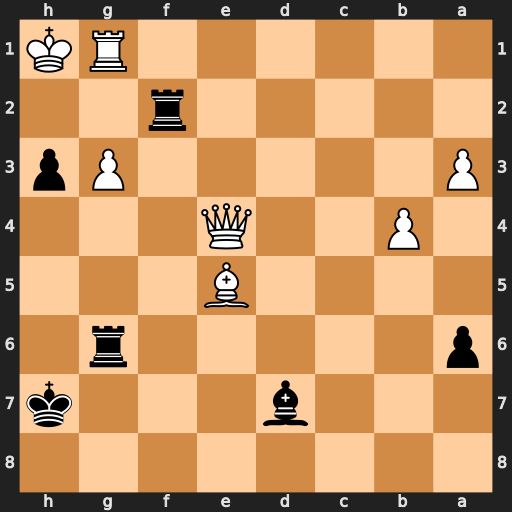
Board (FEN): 8/3b3k/p5r1/4B3/1P2Q3/P5Pp/5r2/6RK
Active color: b
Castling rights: -
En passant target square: -
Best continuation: Bc6 Qxc6 Rxc6